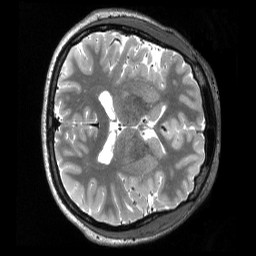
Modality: T2w
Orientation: axial
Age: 21
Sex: female
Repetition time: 3.2 s
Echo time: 0.563 s